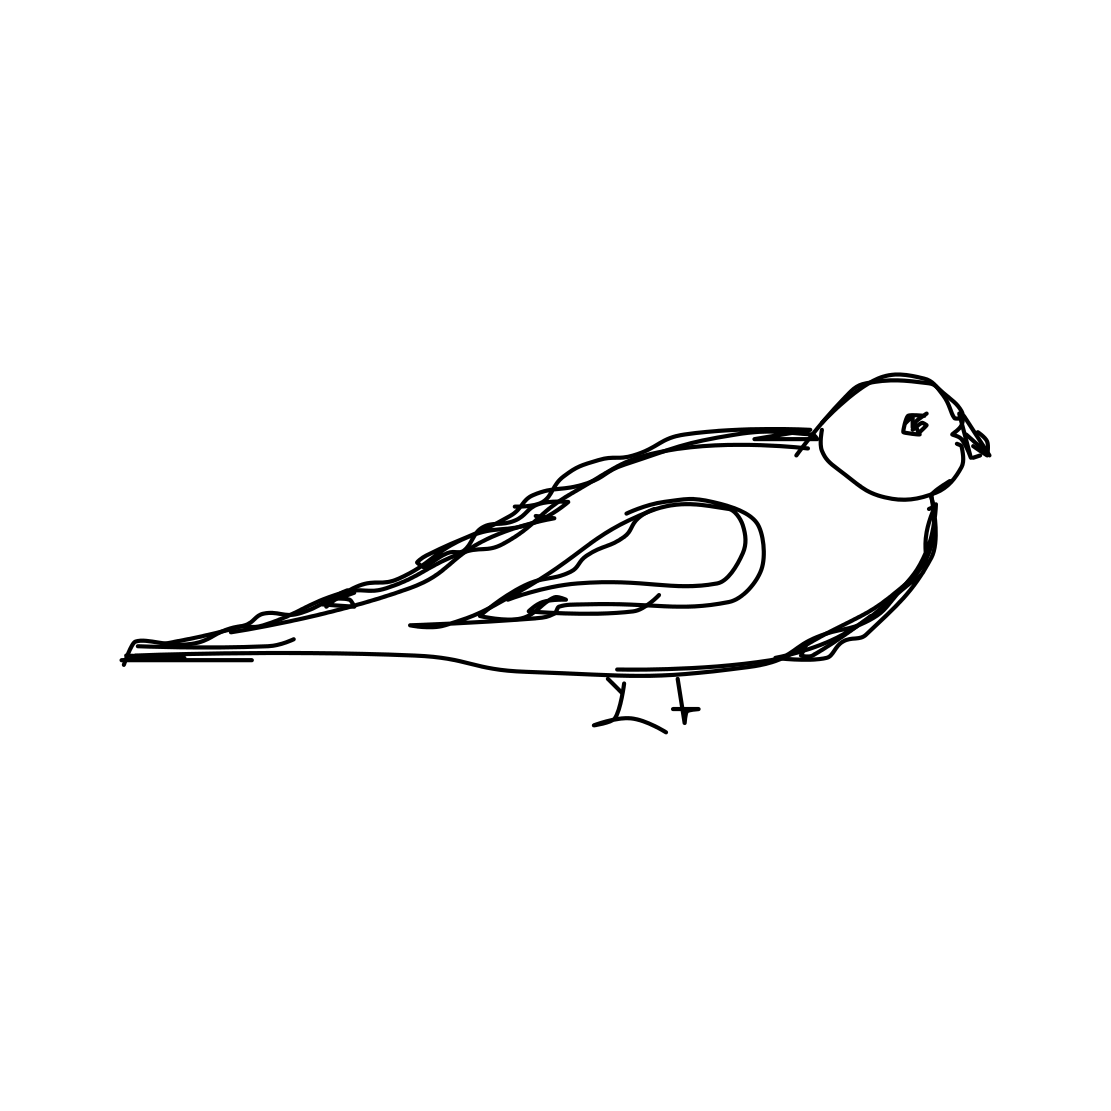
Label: parrot